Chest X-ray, PA view. Patient: 48 years old, sex F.
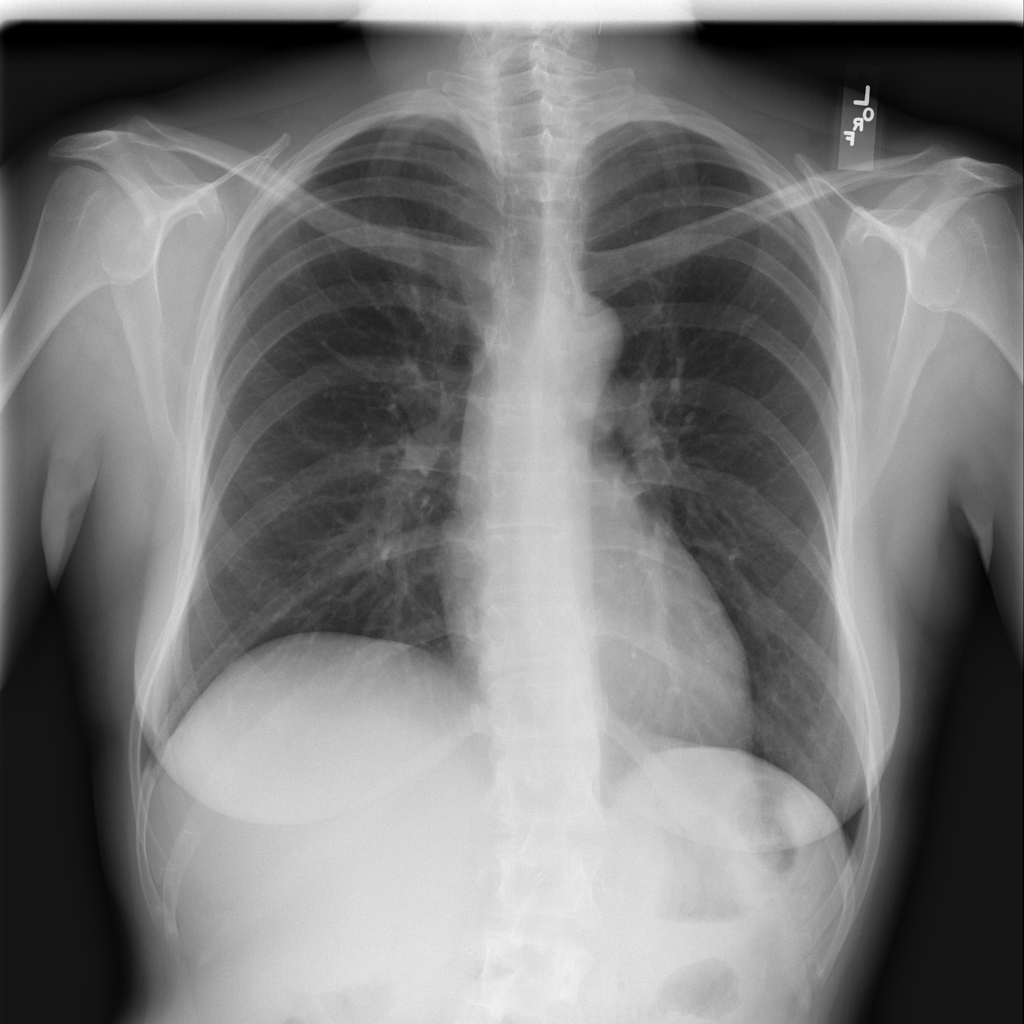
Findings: No Finding